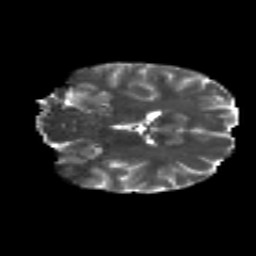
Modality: T2w
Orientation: coronal
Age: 19
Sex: female
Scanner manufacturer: siemens
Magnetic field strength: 3 T
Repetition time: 8.8 s
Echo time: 0.085 s